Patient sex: F
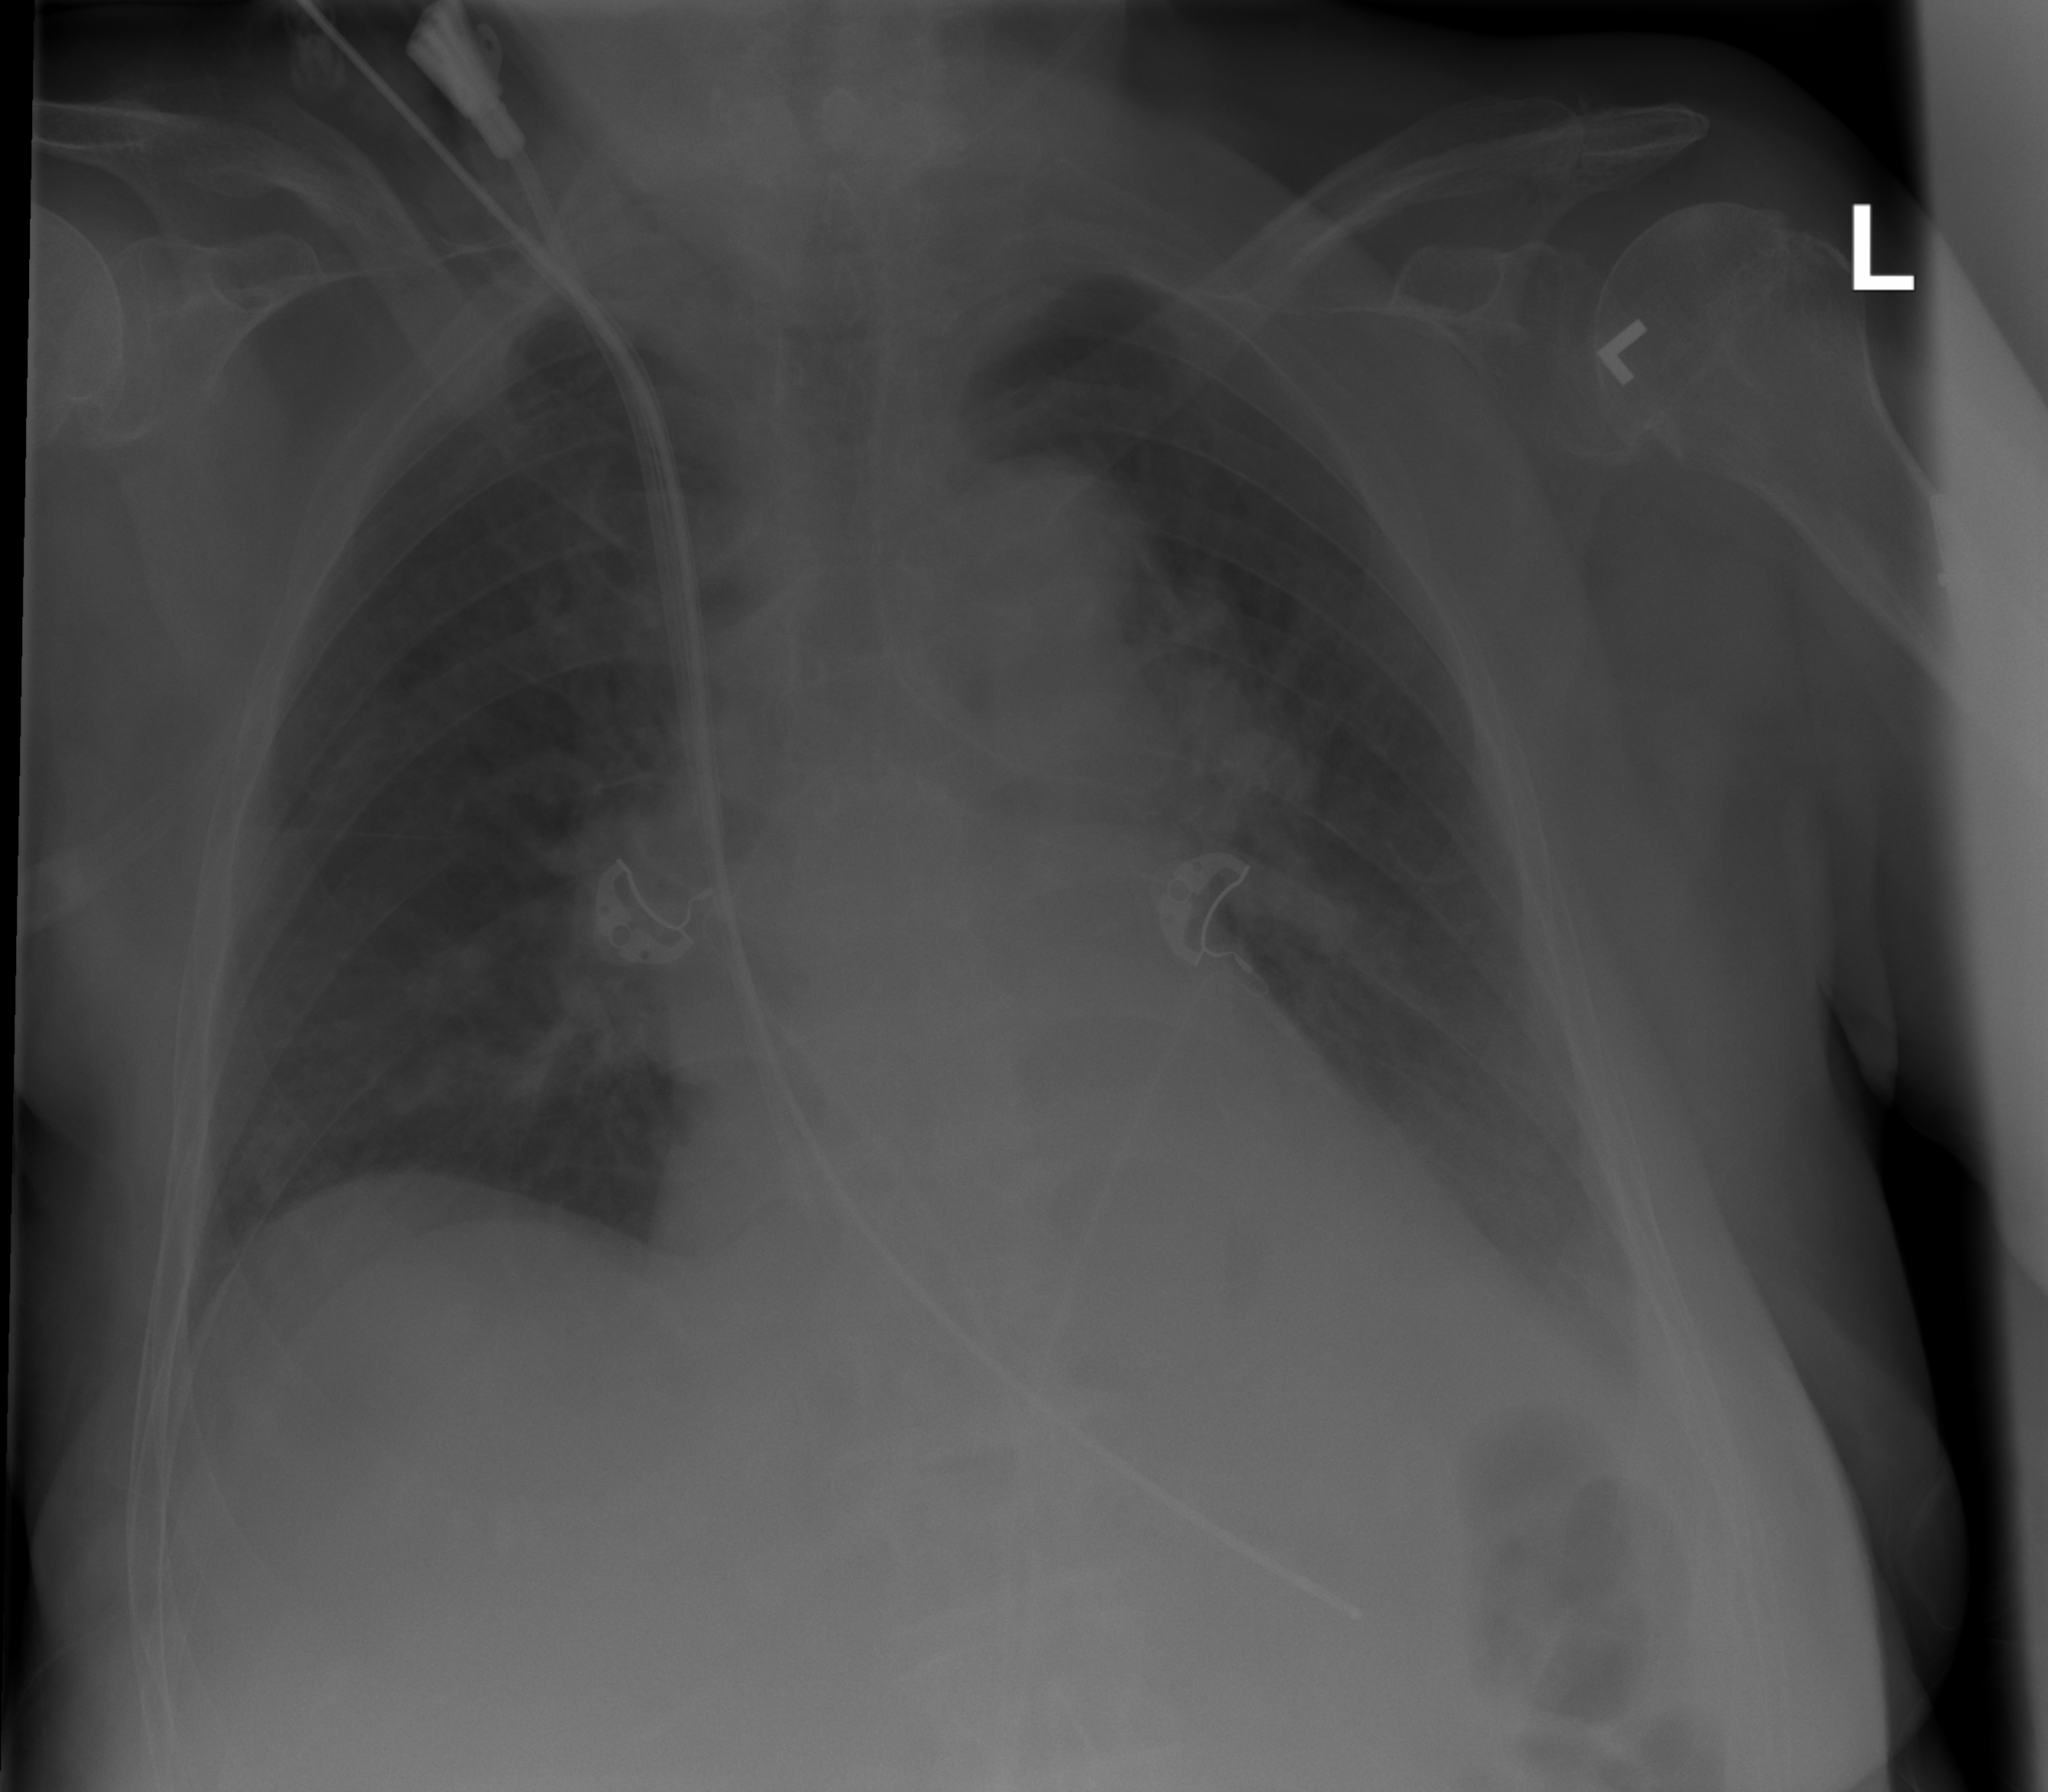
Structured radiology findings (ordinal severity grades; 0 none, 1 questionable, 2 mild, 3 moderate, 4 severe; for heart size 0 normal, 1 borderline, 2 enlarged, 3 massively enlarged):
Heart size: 2
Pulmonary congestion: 2
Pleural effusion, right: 0
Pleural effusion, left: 2
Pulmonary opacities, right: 0
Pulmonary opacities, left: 0
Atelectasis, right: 2
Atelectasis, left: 2